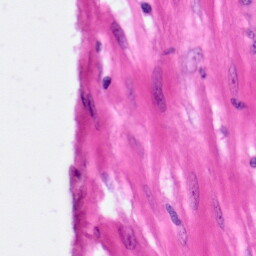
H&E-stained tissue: Pancreatic